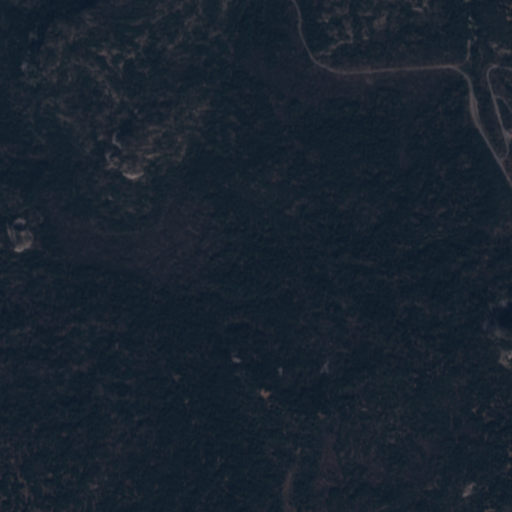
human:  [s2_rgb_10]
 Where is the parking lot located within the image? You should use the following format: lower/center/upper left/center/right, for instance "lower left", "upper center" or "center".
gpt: The parking lot is located in the upper right of the image.
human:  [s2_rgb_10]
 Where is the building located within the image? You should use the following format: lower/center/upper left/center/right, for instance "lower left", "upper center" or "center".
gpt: The building is located in the upper right of the image.
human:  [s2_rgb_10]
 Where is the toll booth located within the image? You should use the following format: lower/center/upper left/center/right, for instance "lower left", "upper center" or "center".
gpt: The toll booth is located in the upper right of the image.
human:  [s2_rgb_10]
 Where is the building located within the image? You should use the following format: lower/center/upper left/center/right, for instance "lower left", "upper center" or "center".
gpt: The building is located in the upper right of the image.
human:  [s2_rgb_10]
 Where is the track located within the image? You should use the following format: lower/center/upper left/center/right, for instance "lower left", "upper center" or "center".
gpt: There is no track in the image.